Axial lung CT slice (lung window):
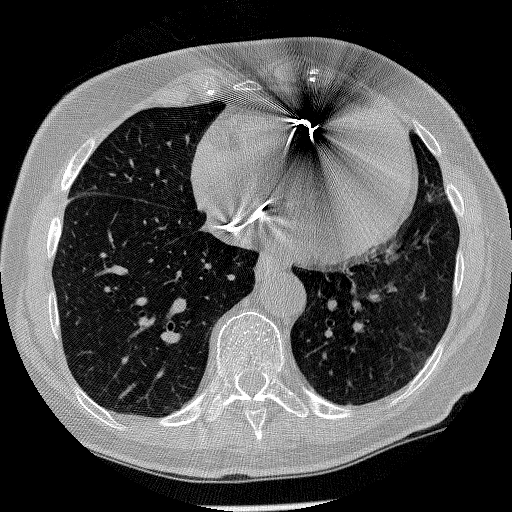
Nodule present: no